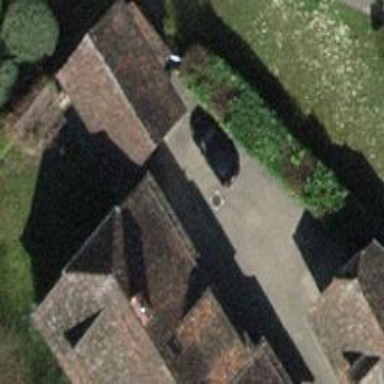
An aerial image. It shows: Garage building.